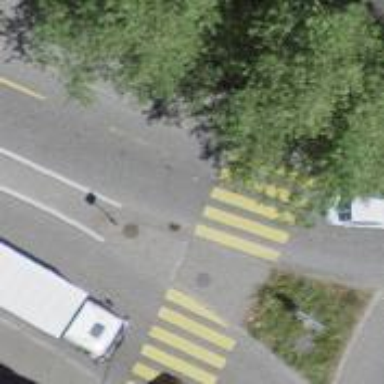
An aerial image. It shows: Marked road crossing with pedestrian island.